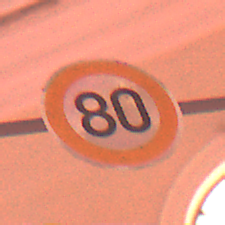
Verkehrszeichen: Geschwindigkeit80
Umgebung: Outdoor, Urban
Tageszeit: Night
Wetter: Overcast
Licht: Artificial
Jahreszeit: Winter
Kontrast: MediumContrast